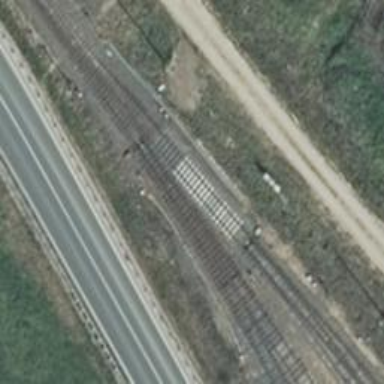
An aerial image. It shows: Railway switch with the turnout pointing to the right.